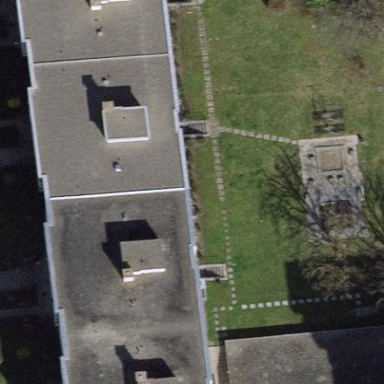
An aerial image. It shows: Apartment building with flat roof.